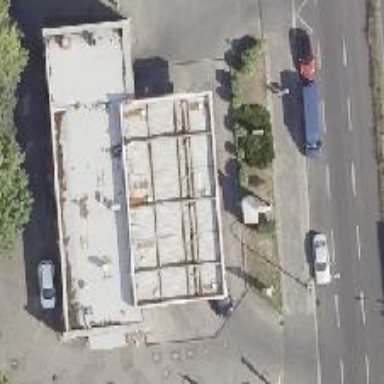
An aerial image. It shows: Fuel station.